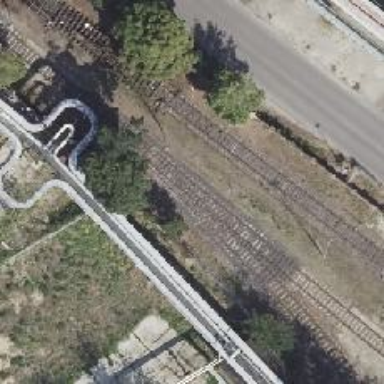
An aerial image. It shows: Railway yard.